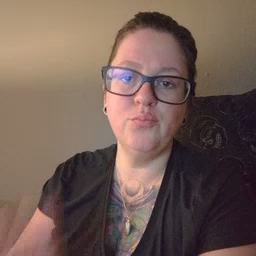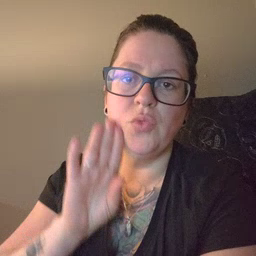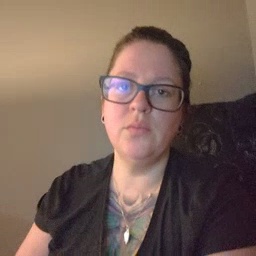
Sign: brown